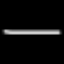
Label: line